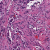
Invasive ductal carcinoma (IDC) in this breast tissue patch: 1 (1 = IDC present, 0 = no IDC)